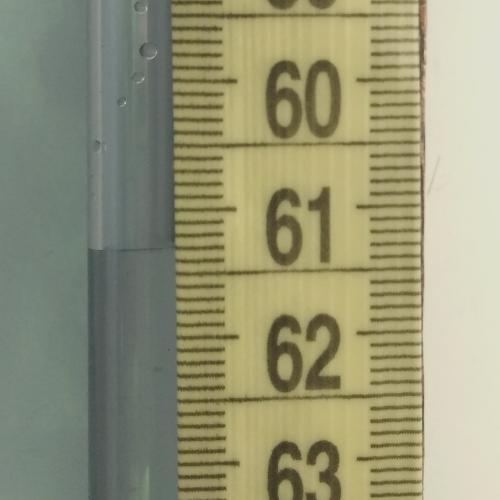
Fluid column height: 61.3 cm